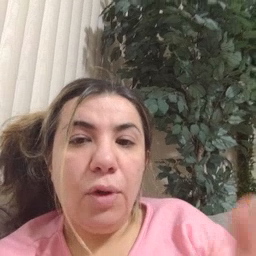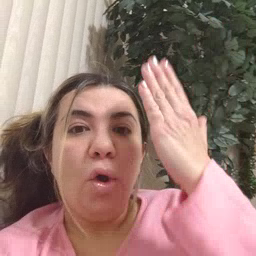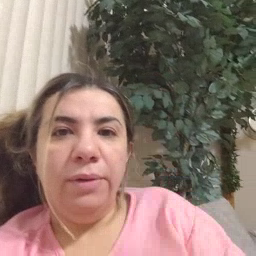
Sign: morning